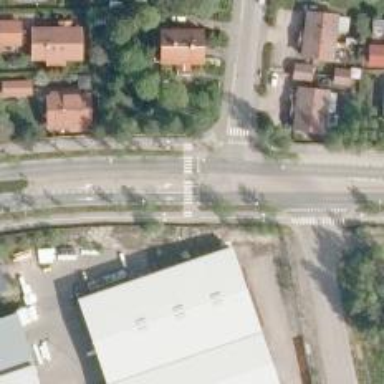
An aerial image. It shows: Marked road crossing with pedestrian island.